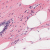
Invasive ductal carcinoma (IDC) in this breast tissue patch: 0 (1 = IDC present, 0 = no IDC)